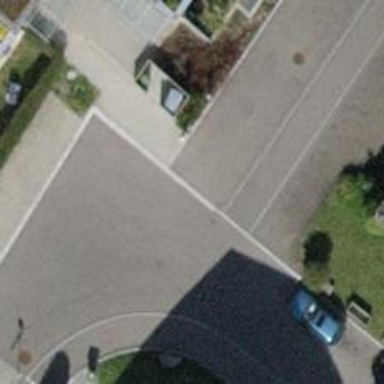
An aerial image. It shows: Footway surfaced with paving stones.